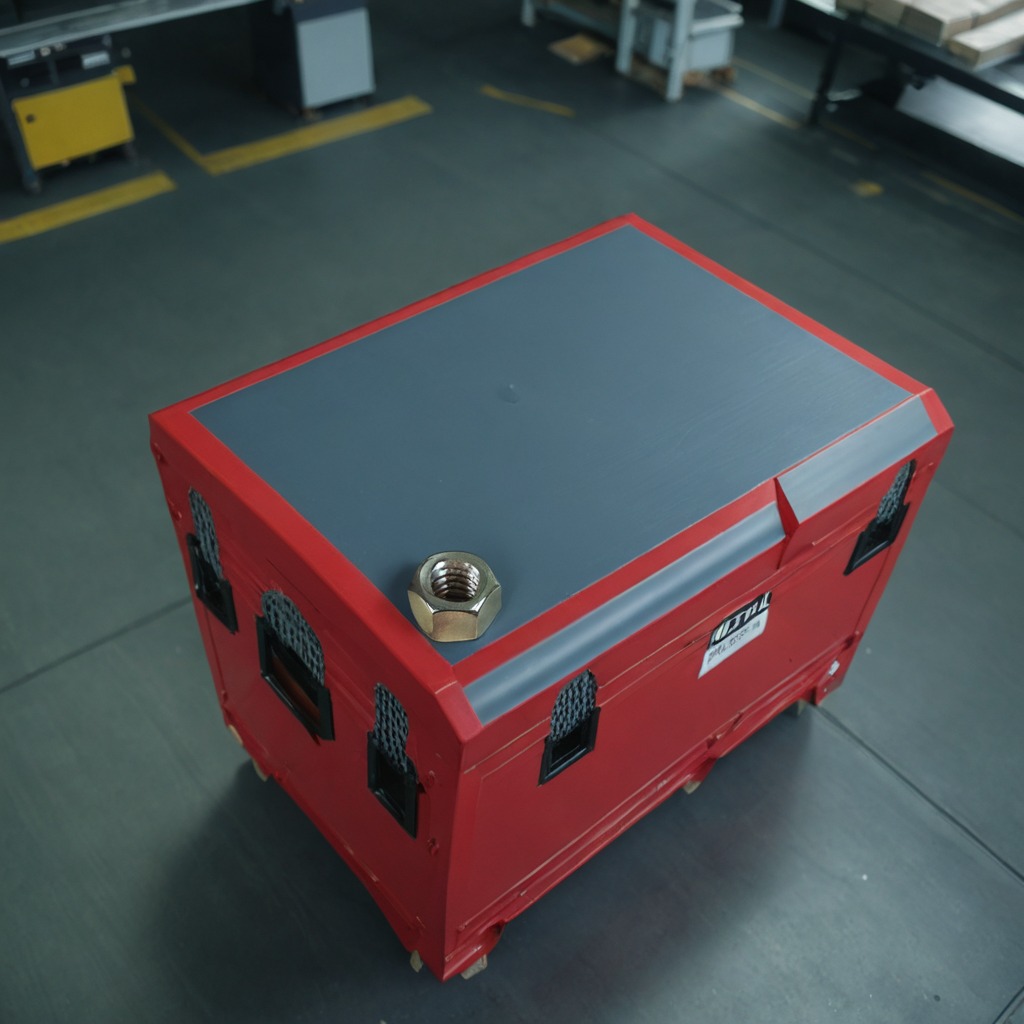
A metal nut is lying on a toolbox surface in an airplane hangar workshop 8K.